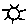
Label: sun